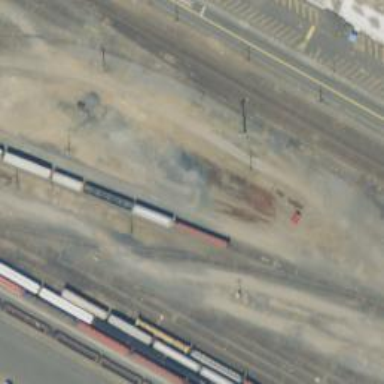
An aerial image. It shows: Railway yard.